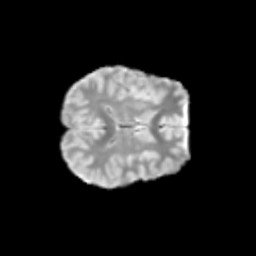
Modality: T2w
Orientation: axial
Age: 12
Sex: female
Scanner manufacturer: siemens
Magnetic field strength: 3 T
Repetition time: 3.8 s
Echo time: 0.07 s